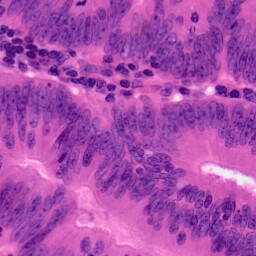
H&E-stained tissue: Colon